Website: macys
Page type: receipt
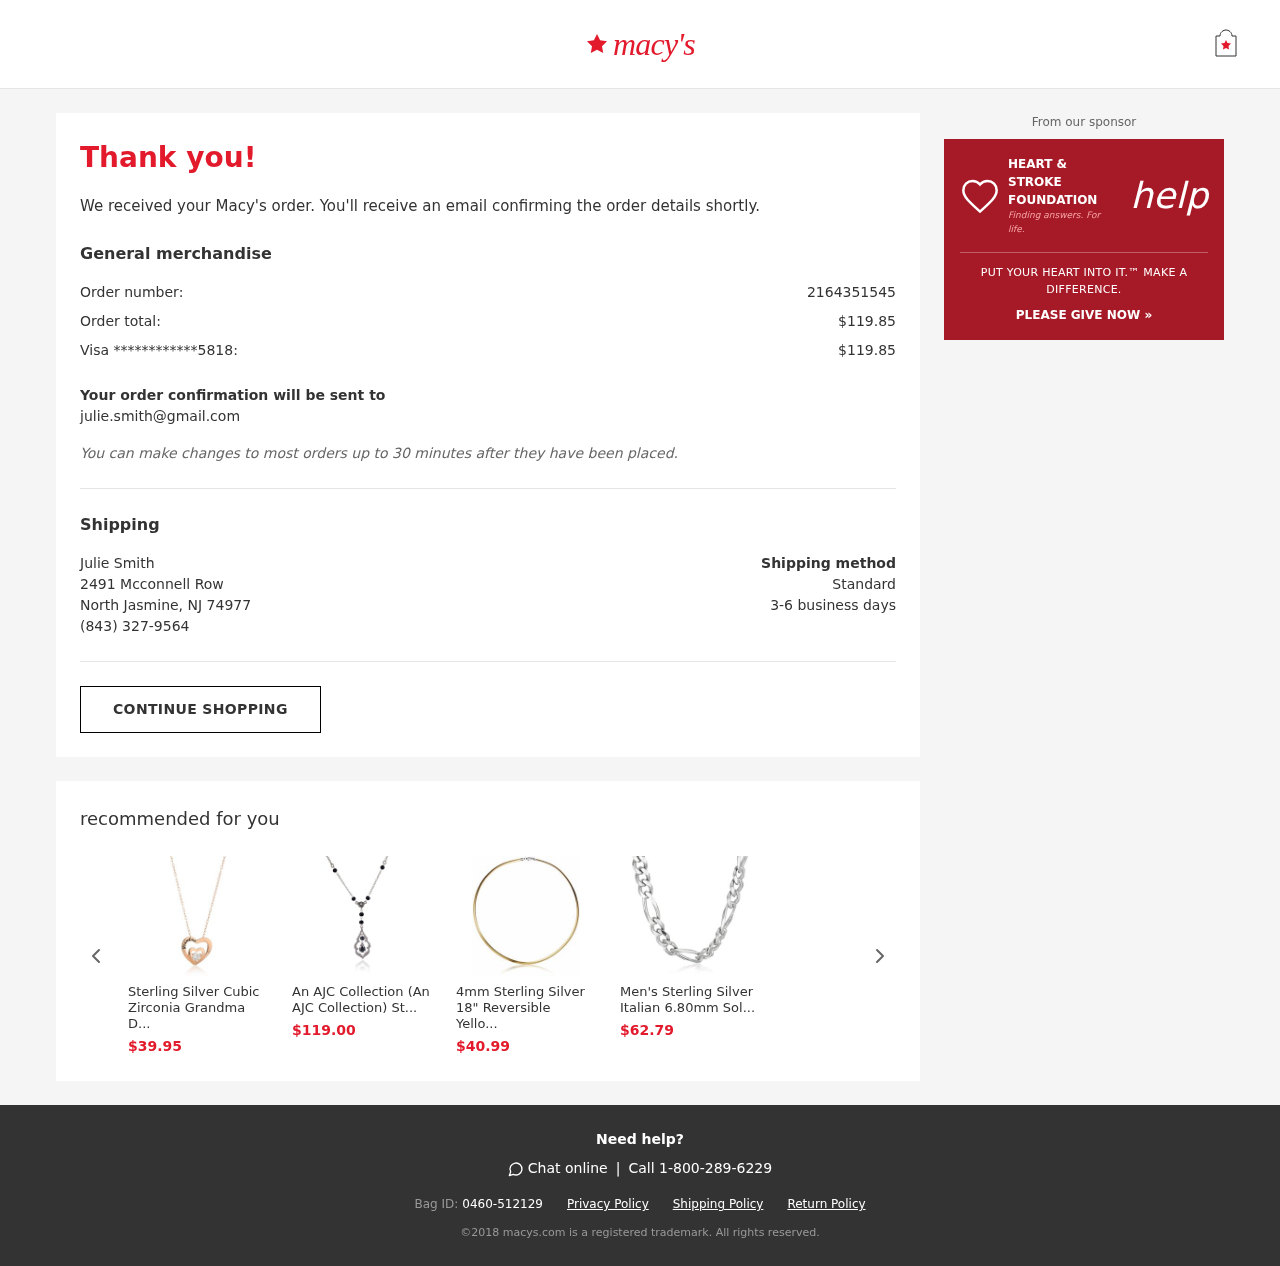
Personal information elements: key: PII_CARD_LAST4
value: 5818
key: PII_CARD_TYPE
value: Visa
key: PII_CITY_STATE_ZIP
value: North Jasmine, NJ 74977
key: PII_EMAIL
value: julie.smith@gmail.com
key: PII_FULLNAME
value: Julie Smith
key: PII_PHONE
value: (843) 327-9564
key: PII_STREET
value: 2491 Mcconnell Row
Product elements: key: PRODUCT1_PRICE
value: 39.95
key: PRODUCT1_NAME
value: Sterling Silver Cubic Zirconia Grandma D...
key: PRODUCT2_NAME
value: An AJC Collection (An AJC Collection) St...
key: PRODUCT2_PRICE
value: $119.00
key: PRODUCT3_NAME
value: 4mm Sterling Silver 18" Reversible Yello...
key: PRODUCT3_PRICE
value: $40.99
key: PRODUCT4_NAME
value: Men's Sterling Silver Italian 6.80mm Sol...
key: PRODUCT4_PRICE
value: $62.79
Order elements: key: ORDER_ID
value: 2164351545
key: ORDER_TOTAL
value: $119.85
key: ORDER_CARD_CHARGE
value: $119.85